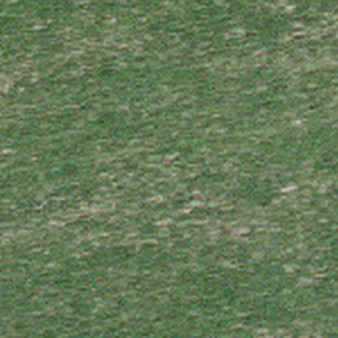
Label: other